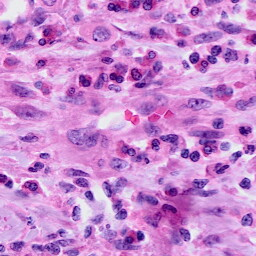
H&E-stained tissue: Cervix